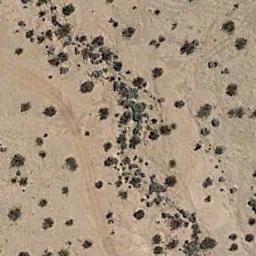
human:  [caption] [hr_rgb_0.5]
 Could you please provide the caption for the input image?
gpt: The chaparral is consist of sparse bushes .

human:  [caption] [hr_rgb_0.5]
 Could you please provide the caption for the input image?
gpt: Chaparral is sparsely distributed in strips on the sand .

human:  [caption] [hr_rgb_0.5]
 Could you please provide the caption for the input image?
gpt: Some disconnected chaparrals grow in the desert and some roads go through the desert .

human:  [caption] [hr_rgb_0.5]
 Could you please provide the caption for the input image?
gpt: There are several trees and some weeds in this desert .

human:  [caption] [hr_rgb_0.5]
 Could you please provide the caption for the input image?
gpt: The middle of the chaparral is dense .